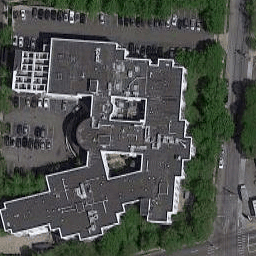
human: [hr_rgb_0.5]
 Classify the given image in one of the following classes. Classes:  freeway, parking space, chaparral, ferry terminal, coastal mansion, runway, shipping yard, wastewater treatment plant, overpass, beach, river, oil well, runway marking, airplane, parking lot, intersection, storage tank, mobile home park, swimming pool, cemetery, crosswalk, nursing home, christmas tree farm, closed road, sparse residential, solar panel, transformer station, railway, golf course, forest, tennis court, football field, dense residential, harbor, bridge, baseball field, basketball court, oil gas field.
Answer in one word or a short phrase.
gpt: nursing home